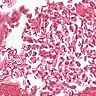
Metastatic tissue present: no